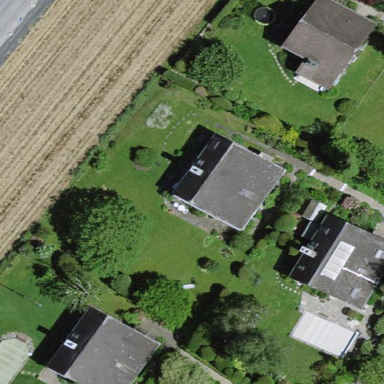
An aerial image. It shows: Simple and straightforward house.